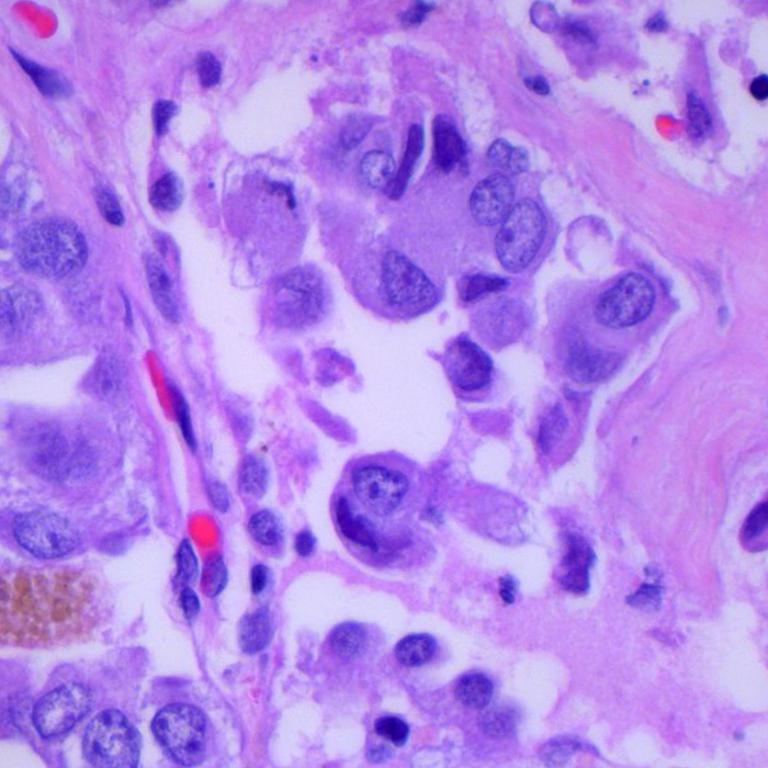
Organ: lung
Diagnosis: adenocarcinomas